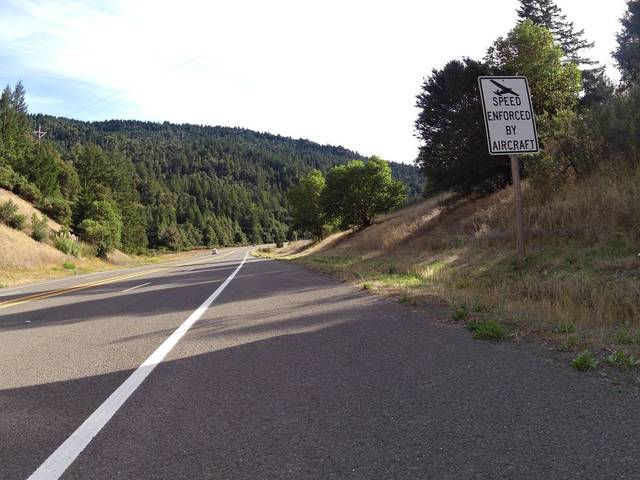
Region: United States
Coordinates: 39.995, -123.789